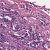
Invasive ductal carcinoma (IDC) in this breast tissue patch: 1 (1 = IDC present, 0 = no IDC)